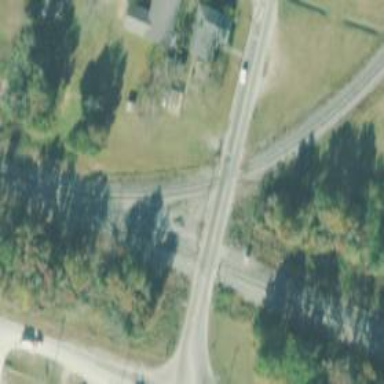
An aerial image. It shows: Railway level crossing.